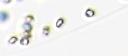
Label: Phaeocystis